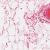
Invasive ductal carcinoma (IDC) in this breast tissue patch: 0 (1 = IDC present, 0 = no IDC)